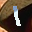
Label: 1